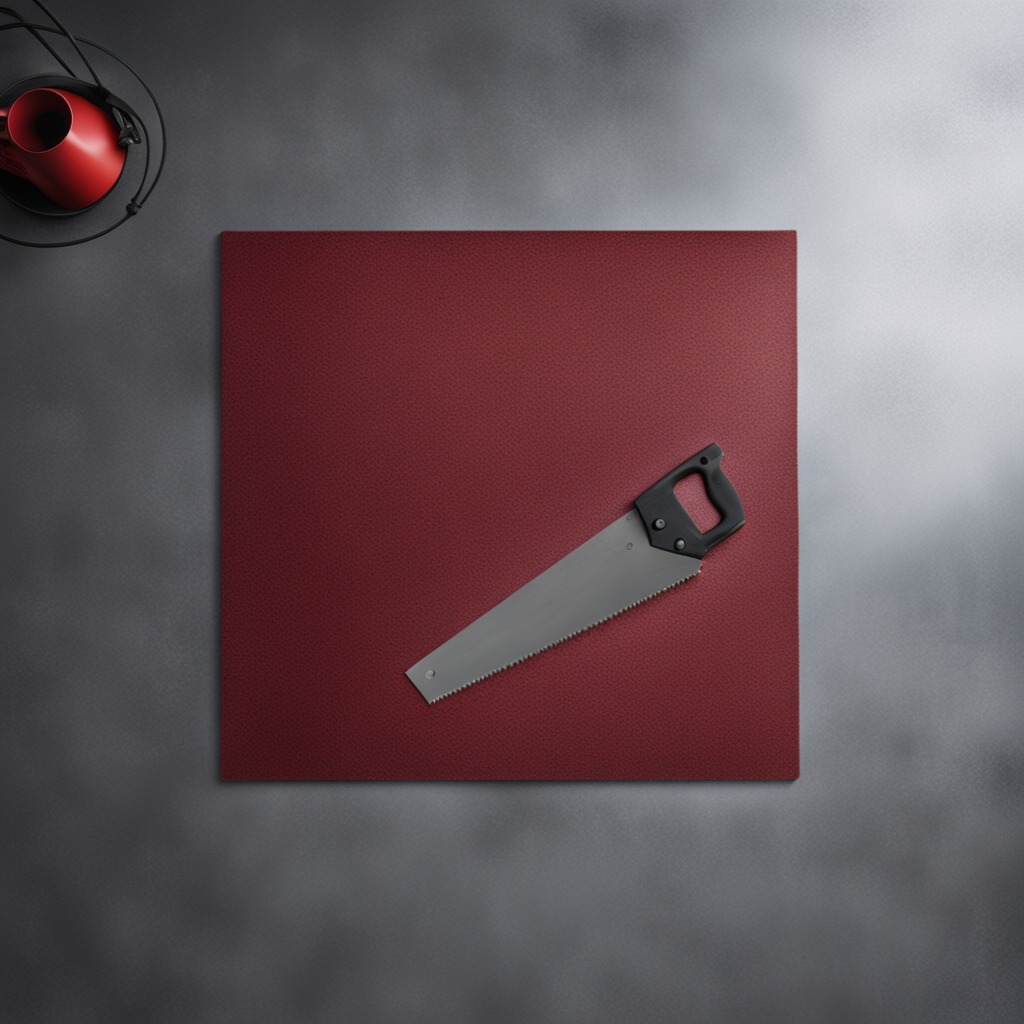
A metal saw is lying on a clean granite tabletop inside a workshop under bright overhead lighting crisp shadows high clarity worn but beneath the mat